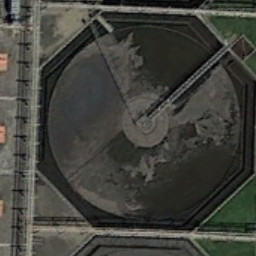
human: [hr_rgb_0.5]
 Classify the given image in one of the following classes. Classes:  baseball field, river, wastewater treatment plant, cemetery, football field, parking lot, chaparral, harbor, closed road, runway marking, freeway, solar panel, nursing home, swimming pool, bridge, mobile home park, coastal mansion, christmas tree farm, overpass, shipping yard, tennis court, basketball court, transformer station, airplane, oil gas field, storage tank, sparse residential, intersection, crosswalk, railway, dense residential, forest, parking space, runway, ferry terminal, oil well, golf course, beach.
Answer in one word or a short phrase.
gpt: wastewater treatment plant